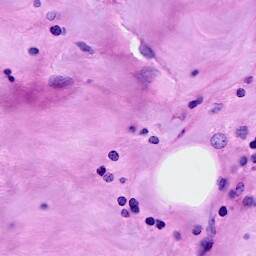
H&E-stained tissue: Breast